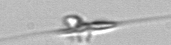
Label: Cylindrotheca